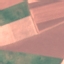
Label: AnnualCrop